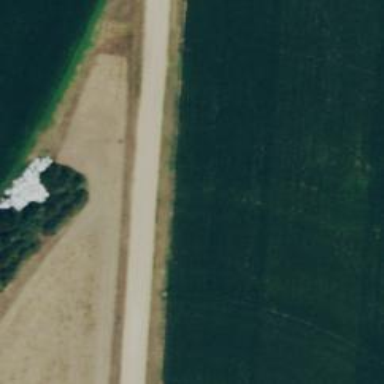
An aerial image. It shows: Tertiary road.